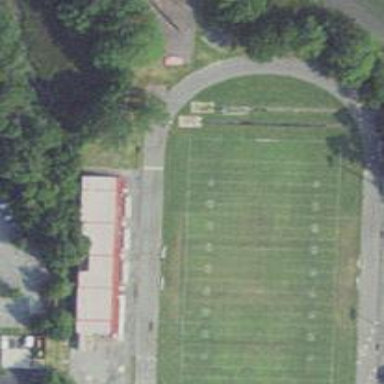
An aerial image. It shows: American football pitch.